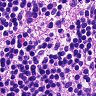
Metastatic tissue present: no